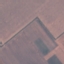
Label: AnnualCrop